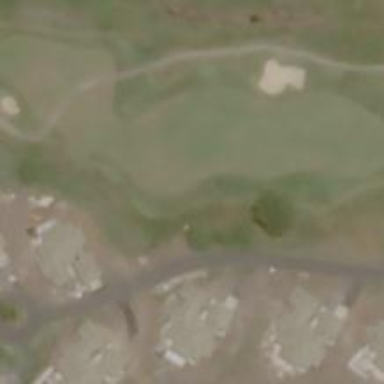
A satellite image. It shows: Golf course.